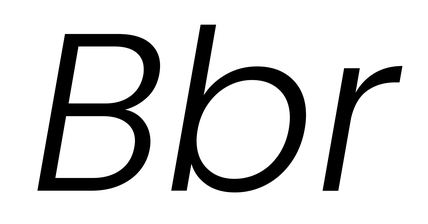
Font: Poppins-LightItalic